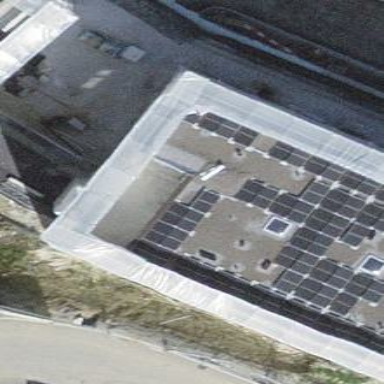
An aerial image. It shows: Solar photovoltaic panel generator.